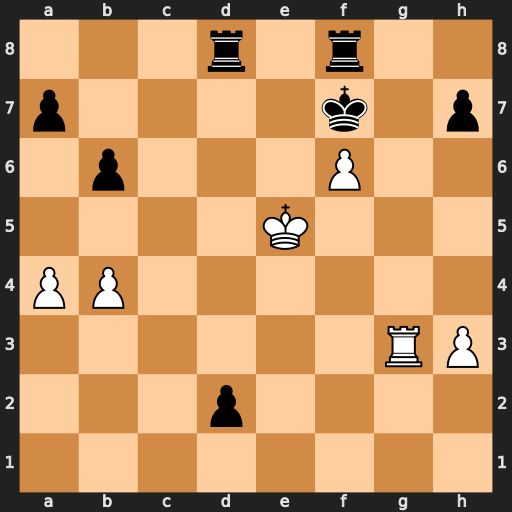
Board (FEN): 3r1r2/p4k1p/1p3P2/4K3/PP6/6RP/3p4/8
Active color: w
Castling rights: -
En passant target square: -
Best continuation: Rg7+ Ke8 Re7#